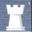
Piece: wR